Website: macys
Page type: customer-info-address
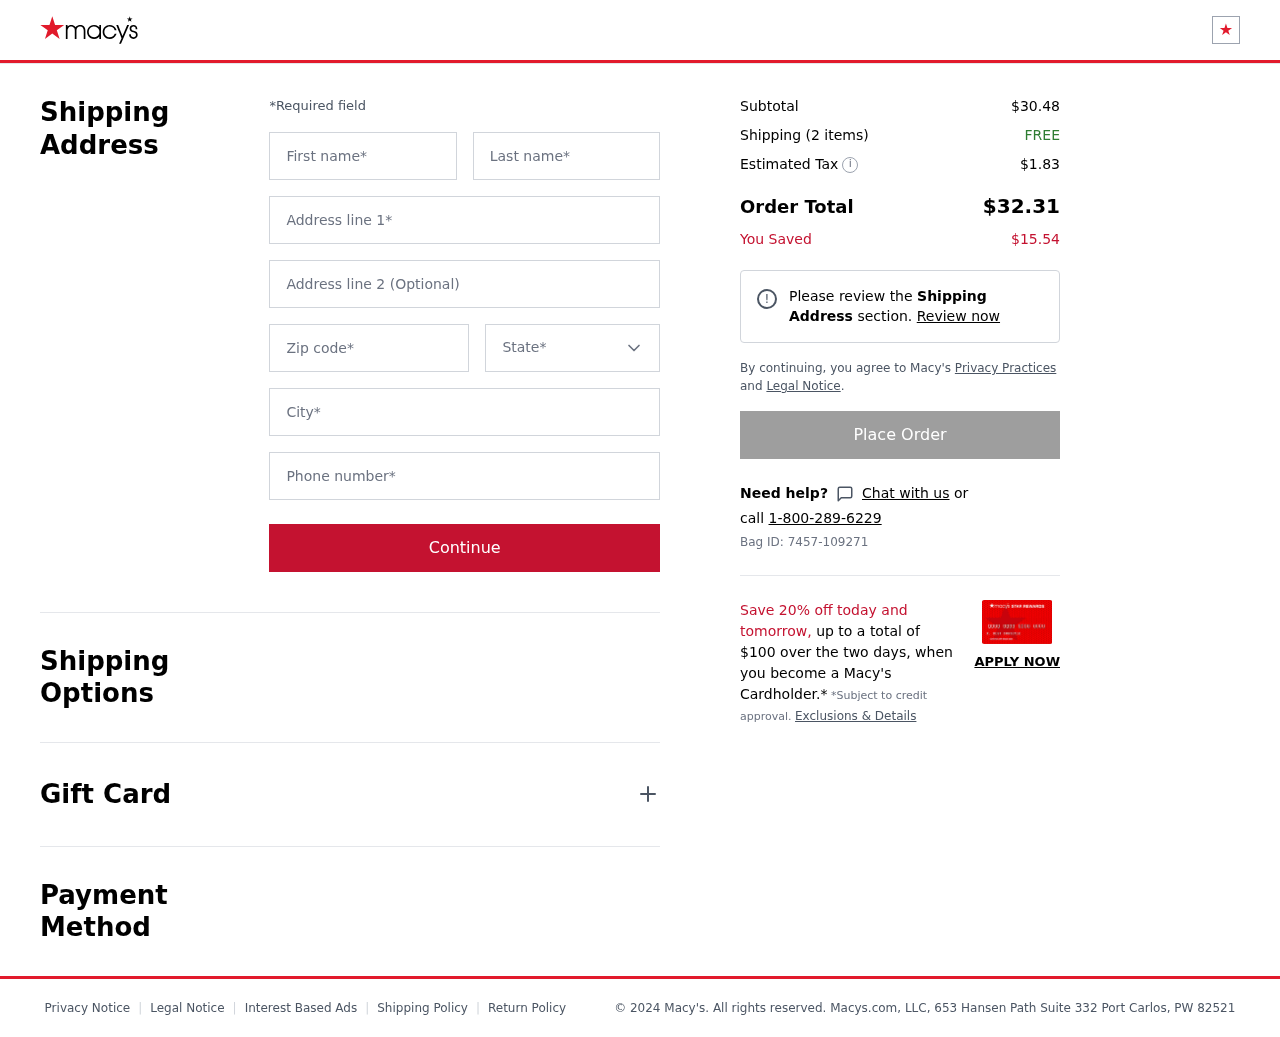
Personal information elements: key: PII_CITY
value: Port Carlos
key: PII_FIRSTNAME
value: Michael
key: PII_LASTNAME
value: Fernandez
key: PII_PHONE
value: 4624077329
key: PII_POSTCODE
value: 82521
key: PII_STATE
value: PW
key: PII_STREET
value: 653 Hansen Path Suite 332
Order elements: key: ORDER_SUBTOTAL
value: $30.48
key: ORDER_NUM_ITEMS
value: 2
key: ORDER_SHIPPING_COST
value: FREE
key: ORDER_TAX
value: $1.83
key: ORDER_TOTAL
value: $32.31
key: ORDER_SAVINGS
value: $15.54
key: ORDER_BAG_ID
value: Bag ID: 7457-109271